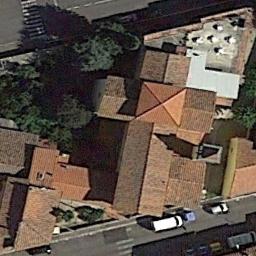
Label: church